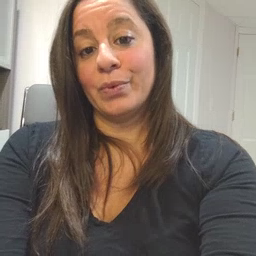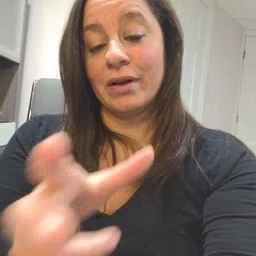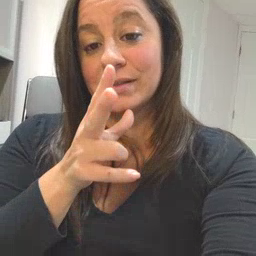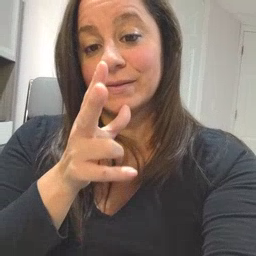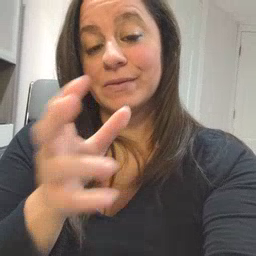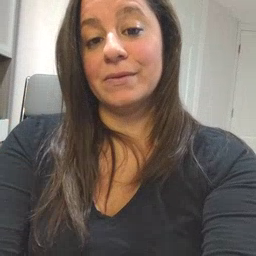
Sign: hen